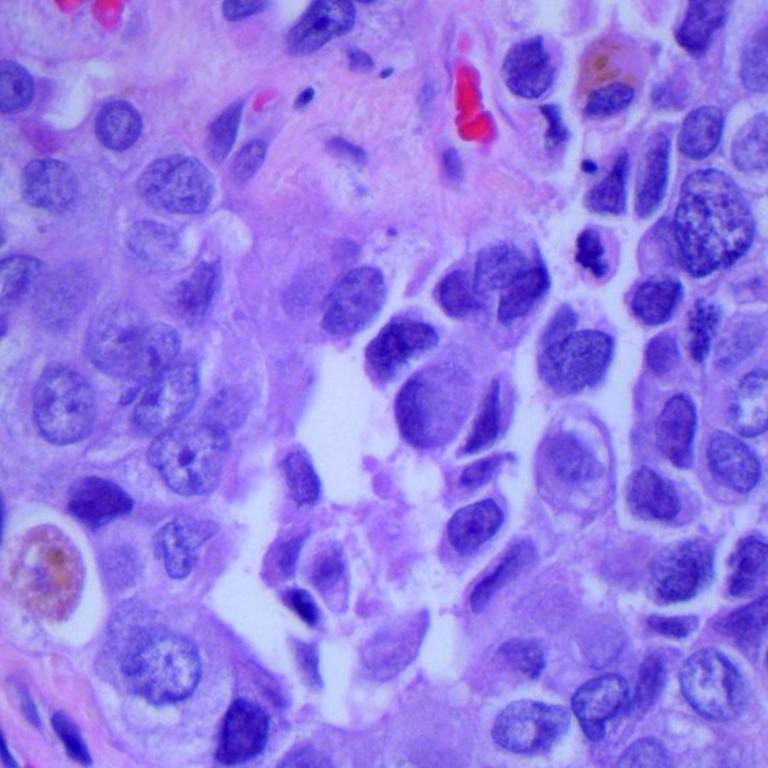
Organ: lung
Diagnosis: adenocarcinomas